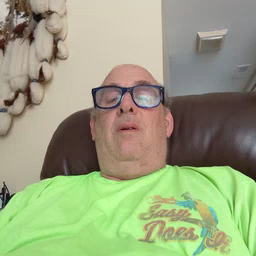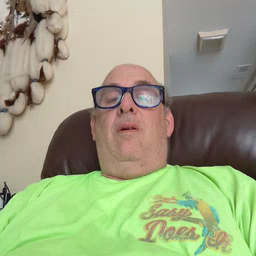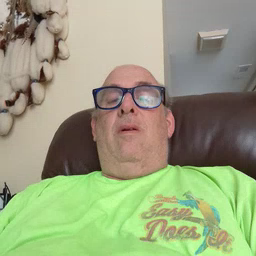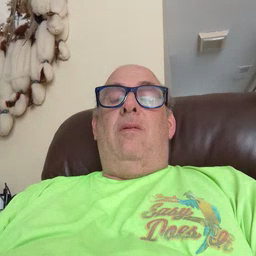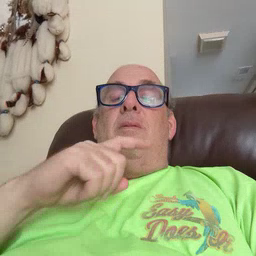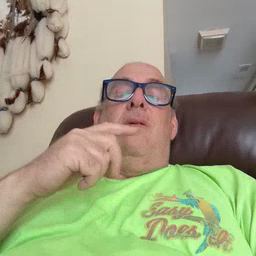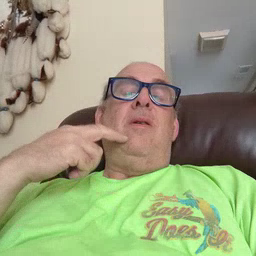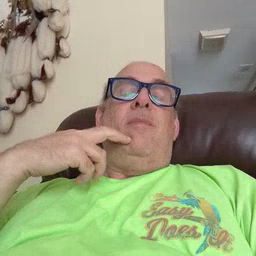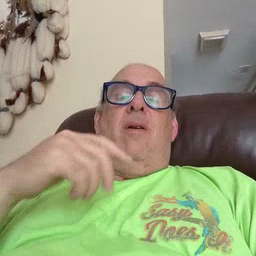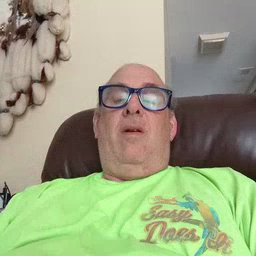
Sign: gum